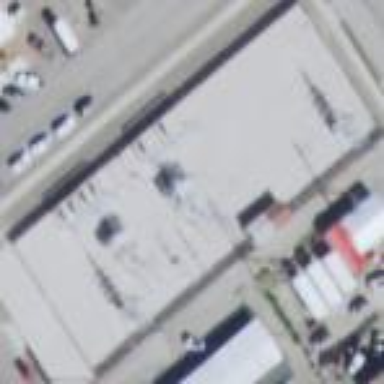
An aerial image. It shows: Power substation.